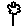
Label: flower